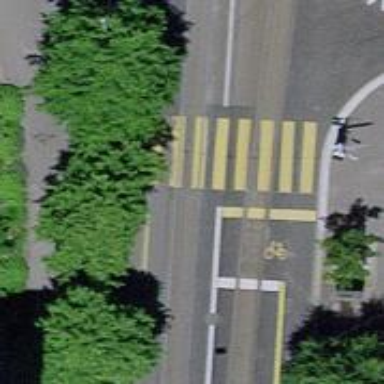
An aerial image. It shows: Road crossing with traffic signals.